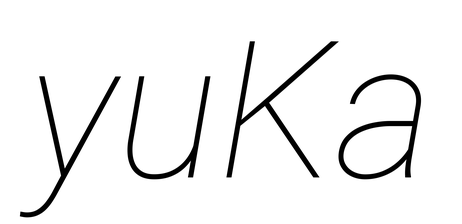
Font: Roboto-Italic_Thin_Italic